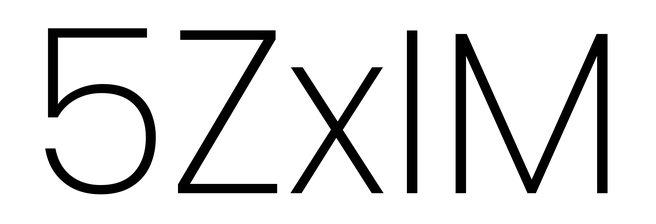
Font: Poppins-ExtraLight